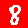
Digit: 8